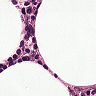
Metastatic tissue present: no